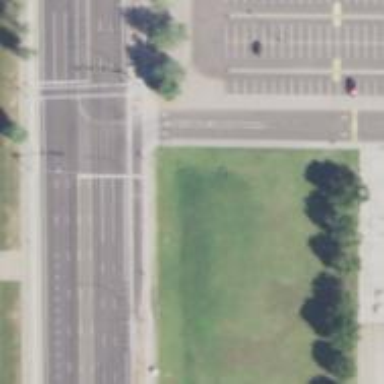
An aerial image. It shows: Solid stop line on the road.